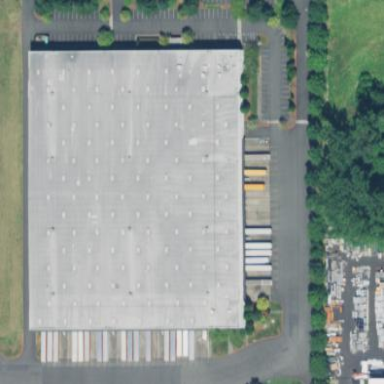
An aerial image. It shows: Warehouse building.